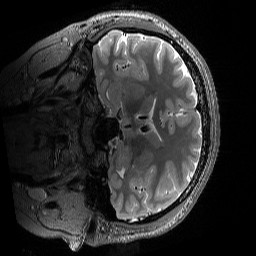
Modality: T2w
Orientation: coronal
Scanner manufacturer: siemens
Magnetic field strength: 3 T
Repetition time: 3.2 s
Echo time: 0.565 s